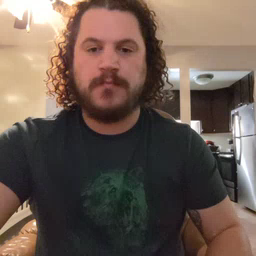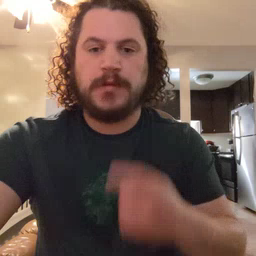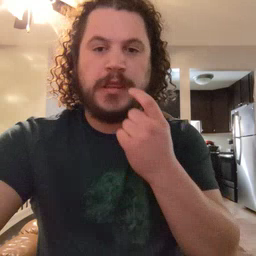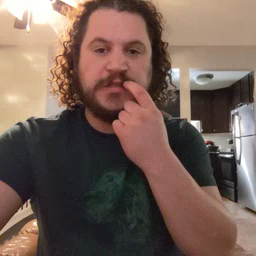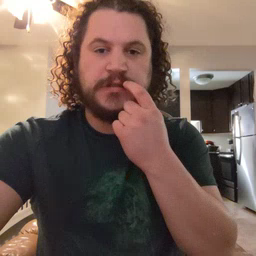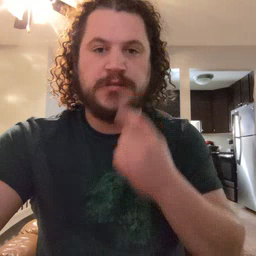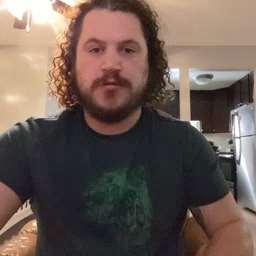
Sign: glasswindow